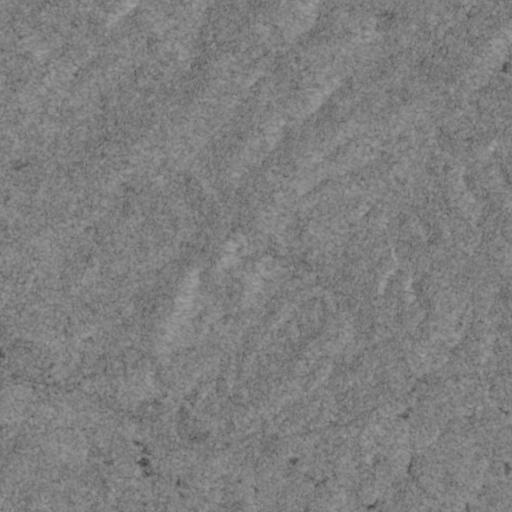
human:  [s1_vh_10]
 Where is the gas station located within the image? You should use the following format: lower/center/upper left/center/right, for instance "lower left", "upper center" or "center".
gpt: The gas station is located in the lower left of the image.
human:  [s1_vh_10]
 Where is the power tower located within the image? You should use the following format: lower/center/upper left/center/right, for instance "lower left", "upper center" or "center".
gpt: The power tower is located in the lower right of the image.
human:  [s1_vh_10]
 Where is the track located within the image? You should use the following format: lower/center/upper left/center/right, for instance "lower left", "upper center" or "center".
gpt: There is no track in the image.

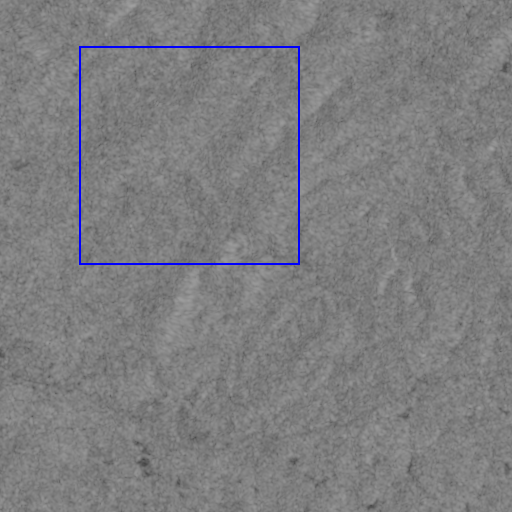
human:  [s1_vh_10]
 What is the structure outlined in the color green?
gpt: There is no green outline.
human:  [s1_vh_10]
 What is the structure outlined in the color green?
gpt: There is no structure outlined in green.